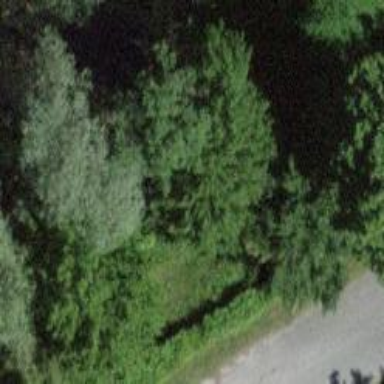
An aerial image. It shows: Needle-leaved tree in natural setting.